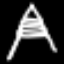
Label: The Eiffel Tower